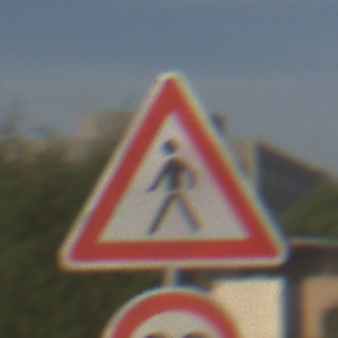
Verkehrszeichen: FussgaengerRechts
Zusatzzeichen unten: Geschwindigkeit80
Umgebung: Outdoor, Suburban
Tageszeit: SunriseSunset
Wetter: PartlyCloudy
Licht: Natural
Jahreszeit: NotSpecified
Kontrast: HighContrast